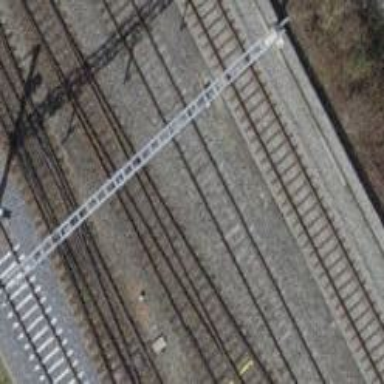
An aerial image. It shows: Single-track electrified railway with contact line.